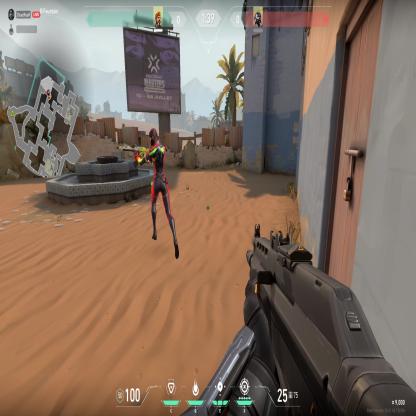
Label: enemy